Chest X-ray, AP view. Patient: 69 years old, sex F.
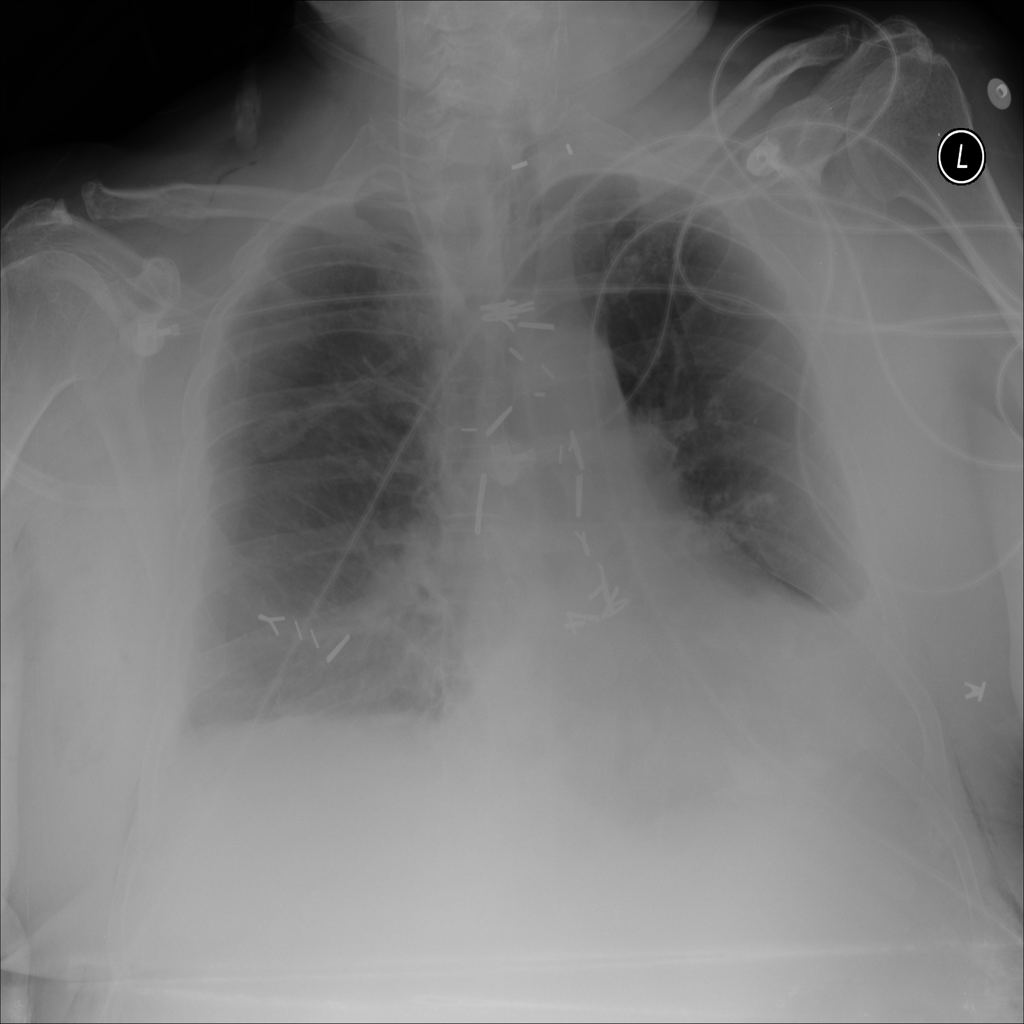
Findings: Atelectasis, Consolidation, Emphysema, Pneumothorax